Question: I'm trying to get used to the MVVM-Pattern in swift. So I was coding around a bit and I get this error again and again:
> The compiler is unable to type-check this expression in reasonable time; try breaking up the expression into distinct sub-expressions
I read a lot here, and i know that breaking up the code in smaller peaces would help - but with SwiftUI, I mean, thats pretty difficult, cause the code I wrote is just how it should be using SwiftUI (correct me if I'm wrong).
So, I'm pretty frustrated right now, trying to get this to work. Maybe anybody has an idea?
Here is a screenshot:

And the code:
'''
import SwiftUI
struct ContentView: View {
var modelPizza = PizzaModel()
var body: some View {
NavigationView {
List(modelPizza.pizzas) { p in
NavigationLink(
destination:
Text("Destination"),
label: {
VStack(alignment: .leading) {
Text(p.name)
.font(.title)
HStack {
Text(p.toping1)
.italic()
Text(p.toping2)
.italic()
Text(p.toping3)
.italic()
}
}
})
}.navigationTitle("Pizzas")
Button(action: {
print("Hello")
}, label:
Text("Hello")
)
}
}
}
struct ContentView_Previews: PreviewProvider {
static var previews: some View {
ContentView()
}
}
'''
Would love to hear from you - Thanks in advance.
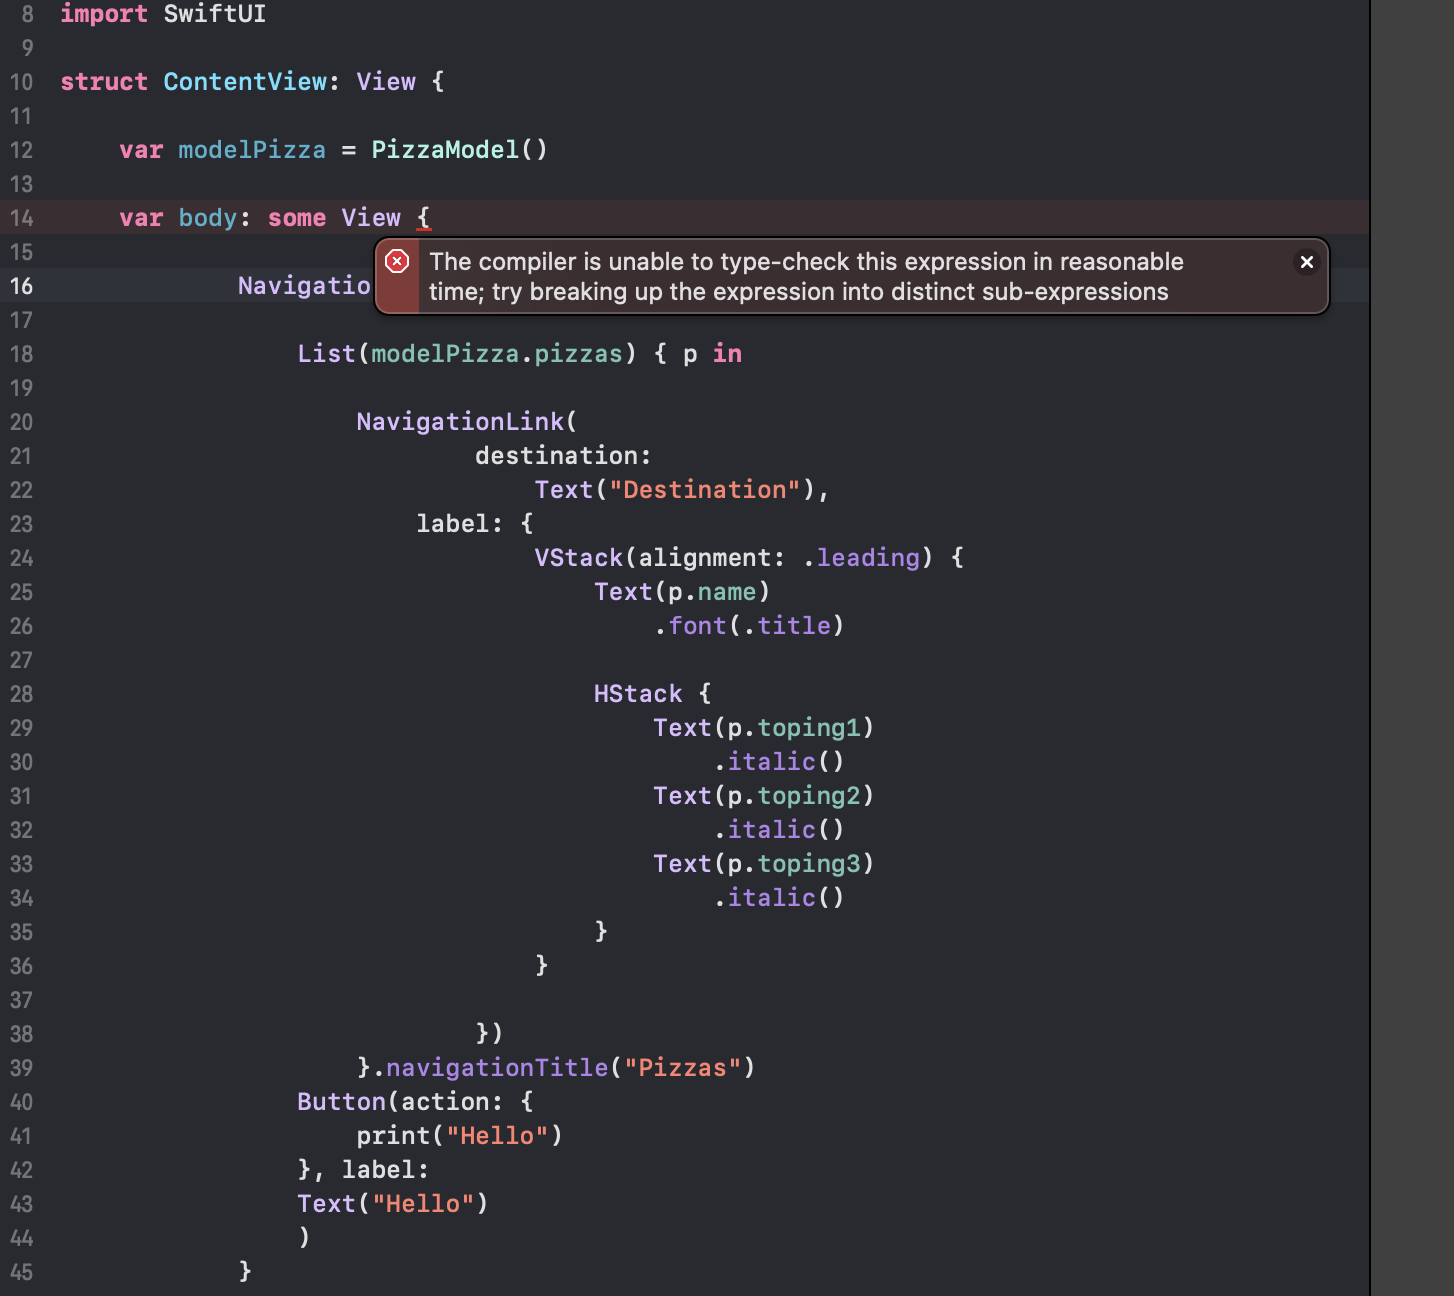
Answer: Make sure your Pizza struct conforms to Identifiable if you want to write it this way; otherwise, use 'List(modelPizza.pizzas, id: \.self)' and have Pizza conform to Hashable.
I suggest adding a UUID property to pizza to conform to Identifiable.
The code below is an example that works on Swift 5, Xcode version 12.3:
'''
struct ContentView: View {
var modelPizza = PizzaModel()
var body: some View {
NavigationView {
List(modelPizza.pizzas) { pizza in
NavigationLink(destination: Text("Destination")) {
VStack(alignment: .leading) {
Text(pizza.name)
.font(.title)
HStack {
Text(pizza.topping1)
.italic()
Text(pizza.topping2)
.italic()
Text(pizza.topping3)
.italic()
}
}
}
}
}
}
struct PizzaModel {
var pizzas = [Pizza]()
struct Pizza: Identifiable {
var id = UUID()
var name: String
var topping1: String
var topping2: String
var topping3: String
}
}
}
'''
Alternatively:
'''
struct PizzaModel {
var pizzas = [Pizza]()
struct Pizza: Hashable {
var name: String
var topping1: String
var topping2: String
var topping3: String
}
}
'''
and use 'List(modelPizza.pizzas, id: \.self)'.